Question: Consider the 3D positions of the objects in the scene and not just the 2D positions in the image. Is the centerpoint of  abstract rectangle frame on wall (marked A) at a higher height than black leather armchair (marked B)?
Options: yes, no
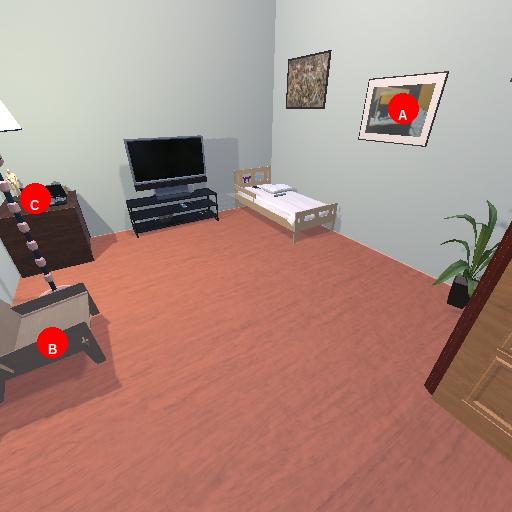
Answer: yes